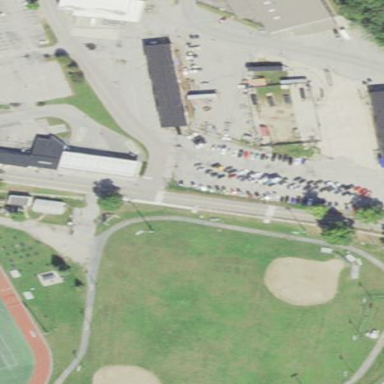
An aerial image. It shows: Softball pitch for leisure land activities.